Question: I am trying to build a 3-panel GUI and everything was going great until I tried to nest panels/windows inside of other panels and hide them upon GUI startup.
See this image... The yellow/green/blue boxes were automatically expanded to fill up their panels during init, but the little purple box is built BUT then hidden during wx.Panel init until a 2 second timer expires and then at that time that object's Show() method is invoked. At that time it does not not fill up the containing panel. It seems that hiding a panel during init causes the panel sizer to pick the default size, 20x20.

Here is the code:
'''
import wx
import wx.lib.scrolledpanel as scrolled
class NavPanel(wx.Panel):
""""""
def __init__(self, parent, actionPanel):
"""Constructor"""
wx.Panel.__init__(self, parent) #, size=(200,600))
self.actionPanel = actionPanel
self.SetBackgroundColour("Yellow")
class ActionPanel(wx.Panel):
""""""
def __init__(self, parent, target_item=None):
"""Constructor"""
wx.Panel.__init__(self, parent)
self.SetBackgroundColour("Green")
self.sc = NestedScrolledActionPanel(self)
sizer = wx.BoxSizer(wx.HORIZONTAL)
sizer.Add(self.sc, 1, wx.EXPAND)
self.SetSizer(sizer)
def show_child(self):
# Putting a sizer here doesn't work either...
self.sc.Show()
class NestedScrolledActionPanel(wx.ScrolledWindow):
""""""
def __init__(self, parent, target_item=None):
"""Constructor"""
wx.ScrolledWindow.__init__(self, parent)
self.SetBackgroundColour("Purple")
# I don't want to show this at starutp, but hiding it causes the sizer to startup at 20x20!
# Comment out this line and the sizer set in ActionPanel works, but you see it at startup
self.Hide()
class ConsolePanel(scrolled.ScrolledPanel):
""""""
def __init__(self, parent):
"""Constructor"""
scrolled.ScrolledPanel.__init__(self, parent, -1)
self.SetBackgroundColour("Blue")
class MainPanel(wx.Panel):
""""""
def __init__(self, parent):
"""Constructor"""
wx.Panel.__init__(self, parent)
mainSplitter = wx.SplitterWindow(self)
topSplitter = wx.SplitterWindow(mainSplitter)
self.rightPanel = ActionPanel(topSplitter)
self.rightPanel.SetBackgroundColour("Green")
leftPanel = NavPanel(topSplitter, self.rightPanel)
leftPanel.SetBackgroundColour("Yellow")
topSplitter.SplitVertically(leftPanel, self.rightPanel, sashPosition=0)
topSplitter.SetMinimumPaneSize(200)
bottomPanel = ConsolePanel(mainSplitter)
mainSplitter.SplitHorizontally(topSplitter, bottomPanel, sashPosition=400)
mainSplitter.SetSashGravity(1)
sizer = wx.BoxSizer(wx.HORIZONTAL)
sizer.Add(mainSplitter, 1, wx.EXPAND)
self.SetSizer(sizer)
return
########################################################################
class MainFrame(wx.Frame):
""""""
def __init__(self):
"""Constructor"""
wx.Frame.__init__(self, None, title="Sizer Test",
size=(800,600))
self.panel = MainPanel(self)
self.Centre()
self.Show()
self.timer = wx.Timer(self)
self.Bind(wx.EVT_TIMER, self.OnTimer, self.timer)
self.timer.Start(2000)
def OnTimer(self, e):
self.panel.rightPanel.show_child()
if __name__ == '__main__':
app = wx.App(redirect=False)
print "Launching frame"
frame = MainFrame()
print "starting mainloop"
app.MainLoop()
'''
The reason why I want this panel hidden upon GUI startup is because I will have many different panels residing in that ActionPanel space (the green box) and when the user clicks on a tree node in the yellow box, the panel that is displayed in the green box will be hidden and a different panel will be shown. If I don't hide all of the panels at startup, they are "stacked" on top of each other and I will have to set a timer to go through and hide them all at some point after GUI launches??? That seems hokey. How else can I do it?
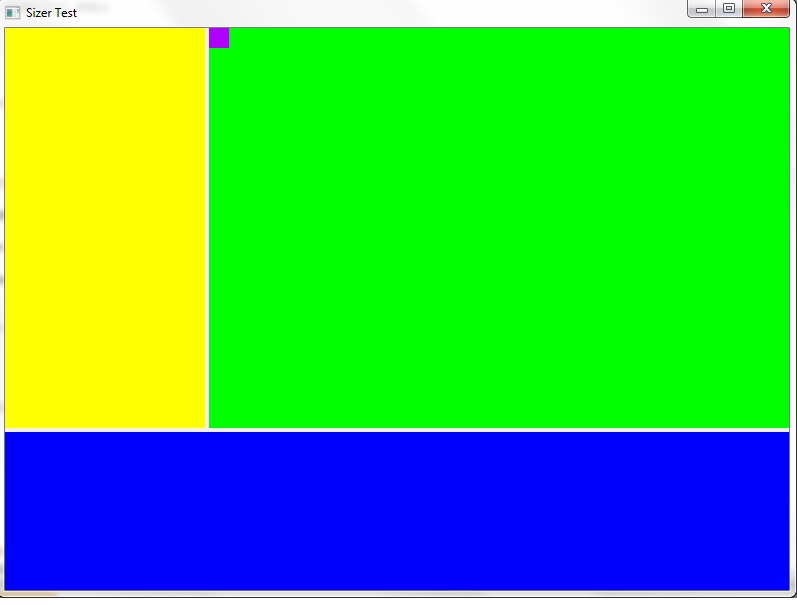
Answer: Add 'self.Layout()' to your show_child method. Just showing the child does not trigger a layout like a size event would. For those times when layout needs to change without a size event you need to call Layout yourself.